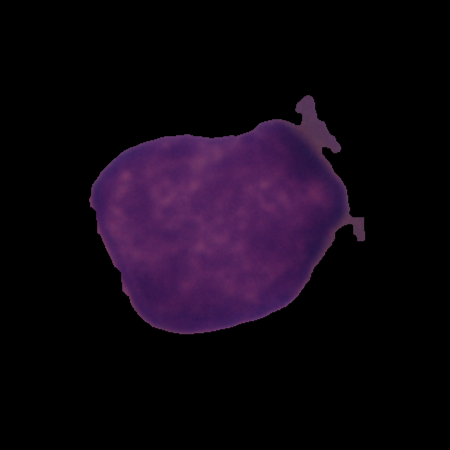
Label: cancer